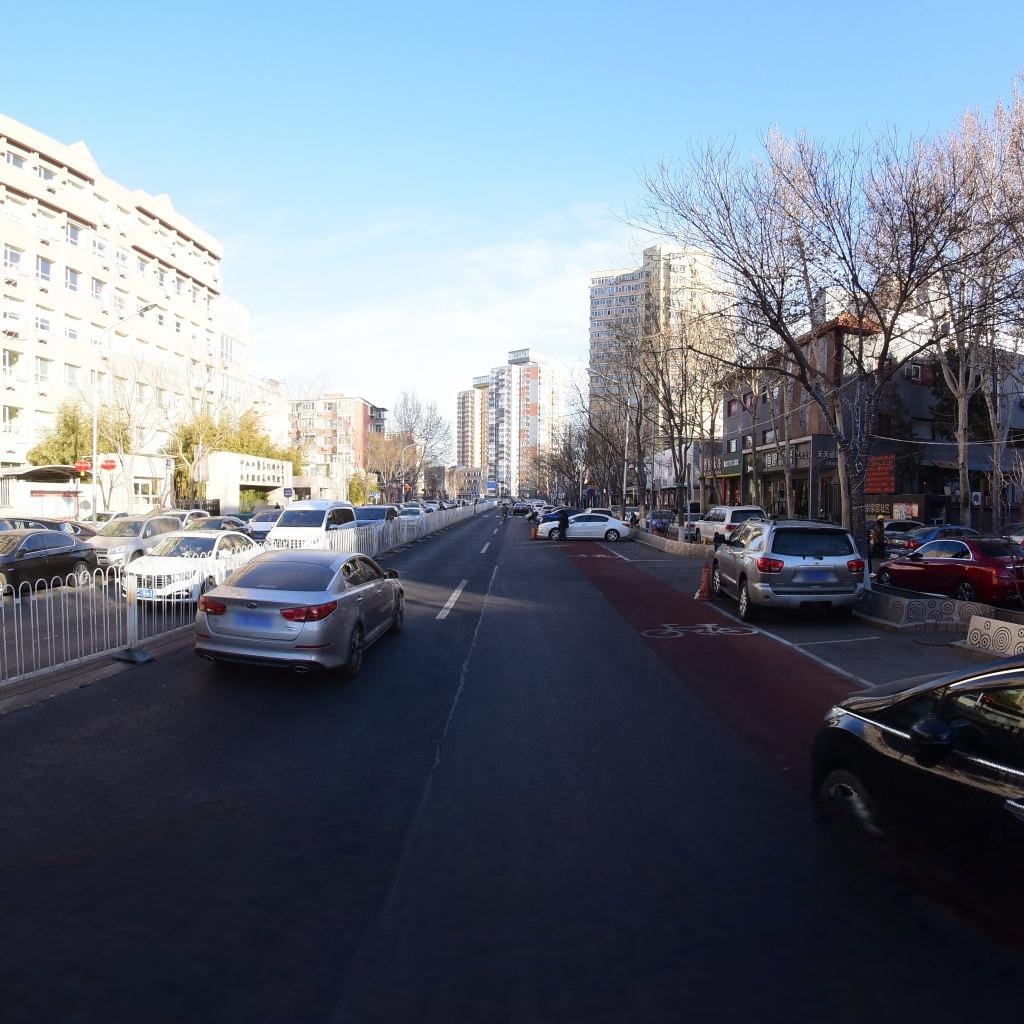
Region: Dongcheng
Road damage annotations: longitudinal patch, manhole cover